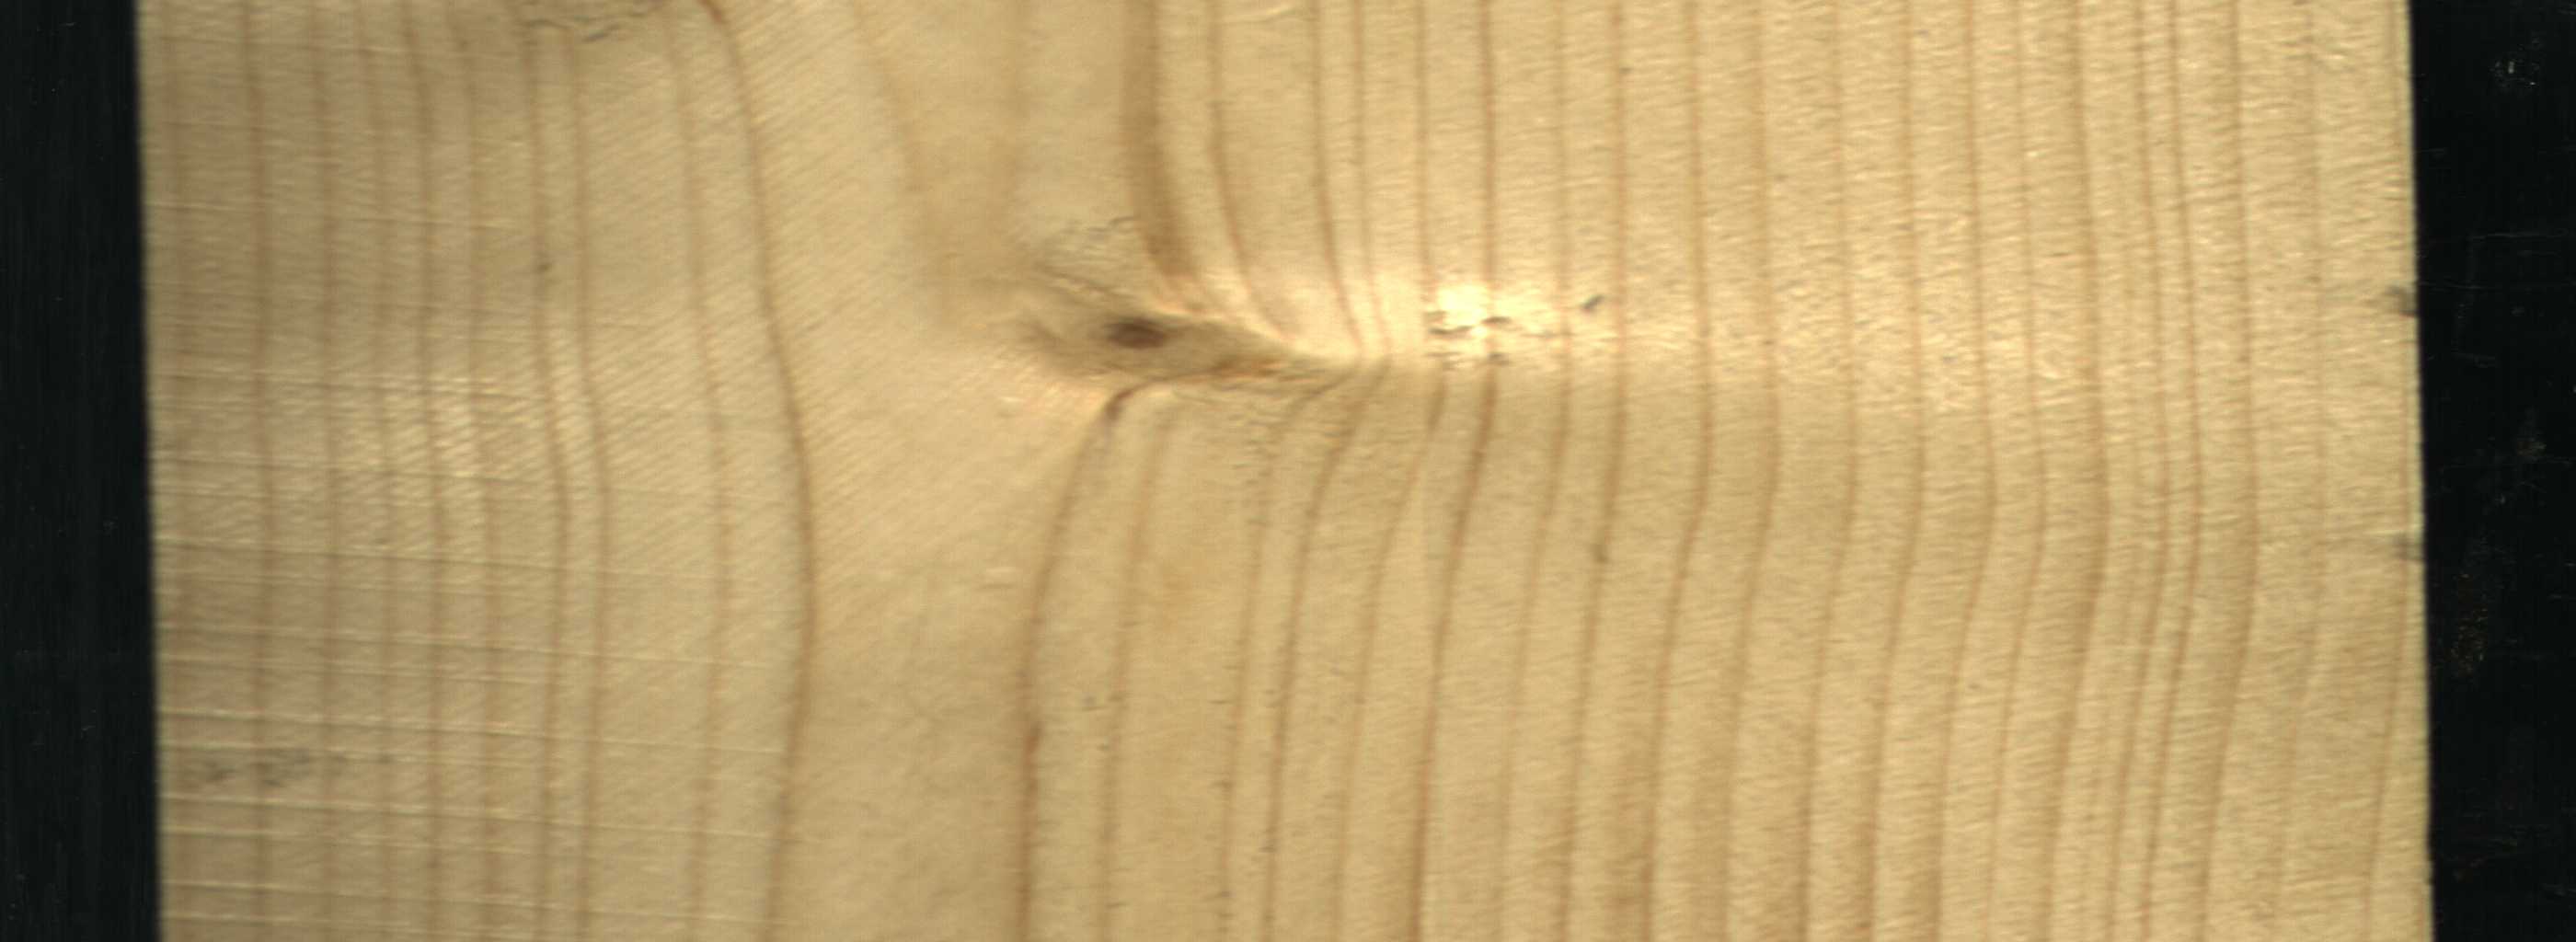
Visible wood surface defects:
Live_Knot